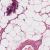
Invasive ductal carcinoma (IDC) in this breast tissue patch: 0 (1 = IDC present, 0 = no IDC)